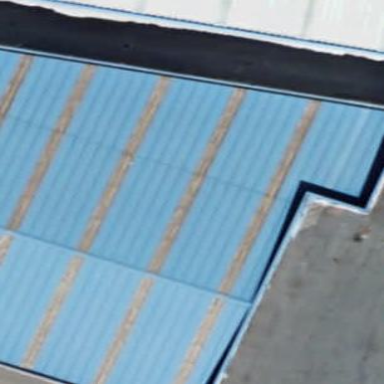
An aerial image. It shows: Warehouse building.